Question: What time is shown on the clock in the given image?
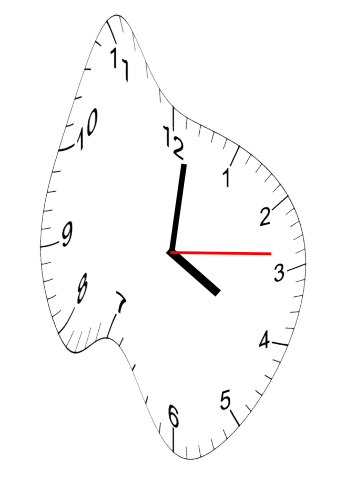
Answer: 04:01:14